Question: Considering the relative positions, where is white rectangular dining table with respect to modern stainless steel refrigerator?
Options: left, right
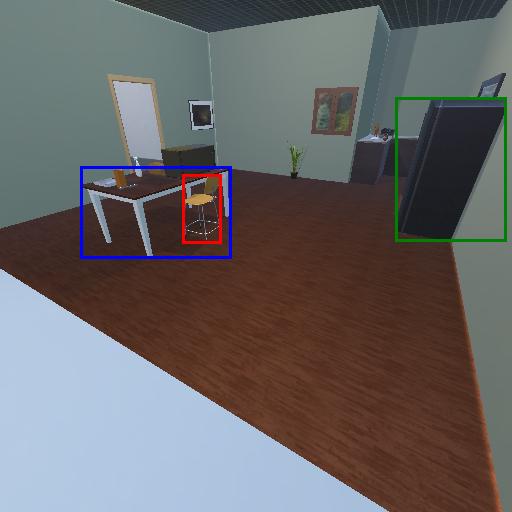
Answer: left